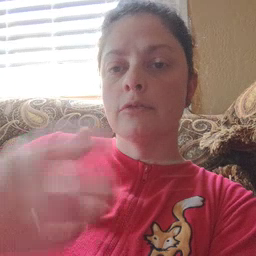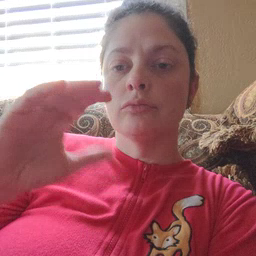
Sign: child